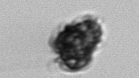
Label: Syracosphaera_pulchra